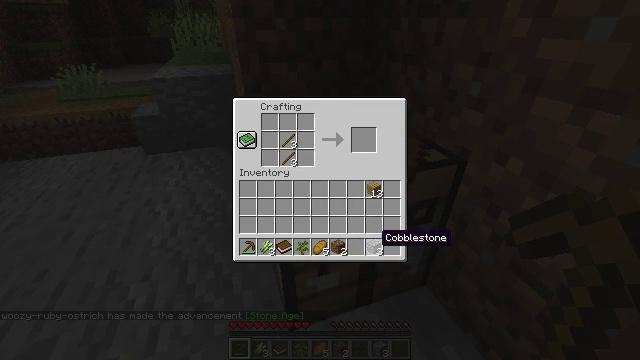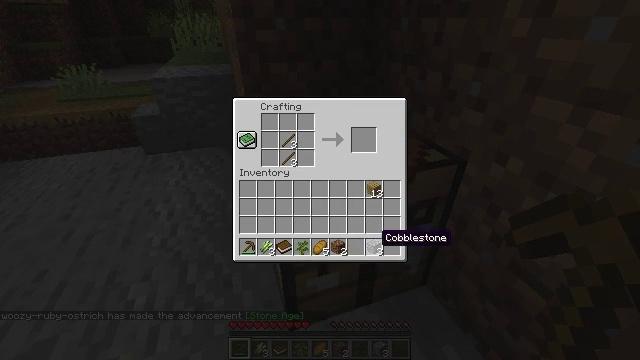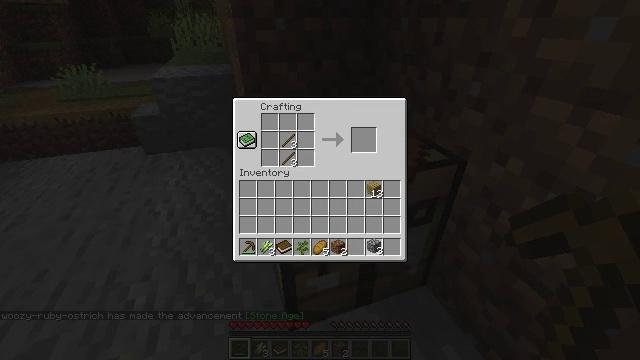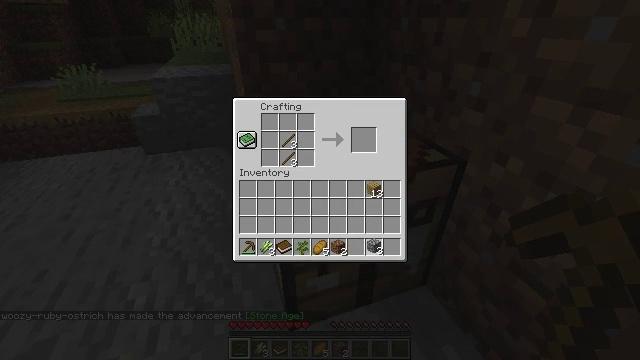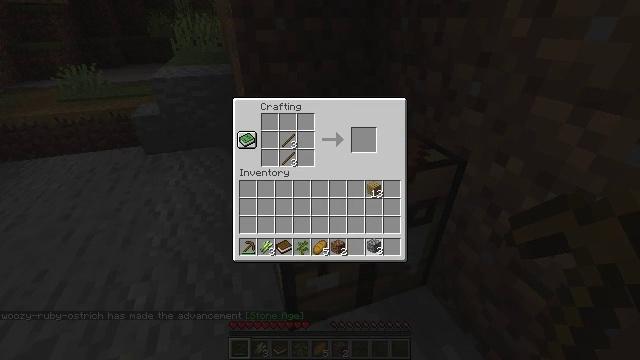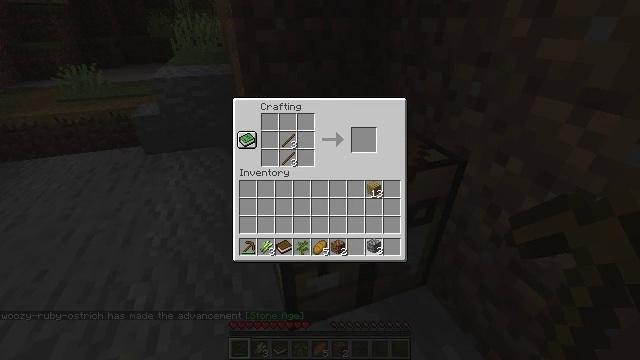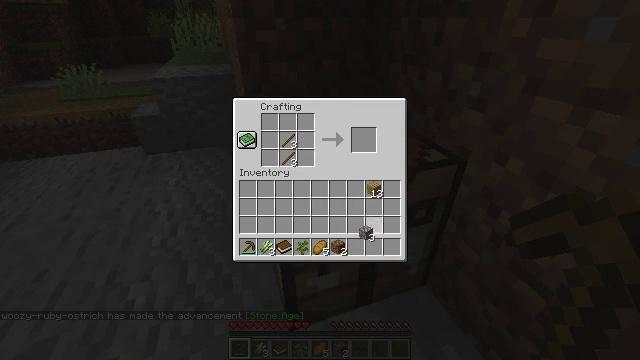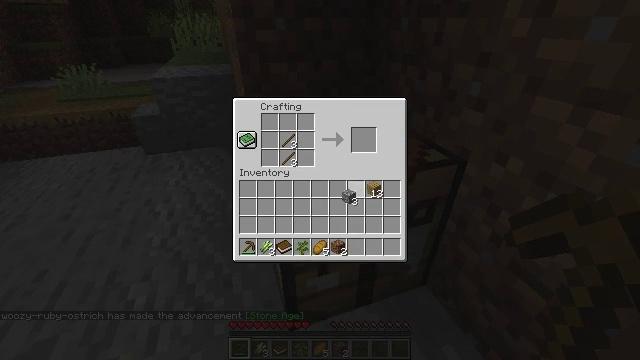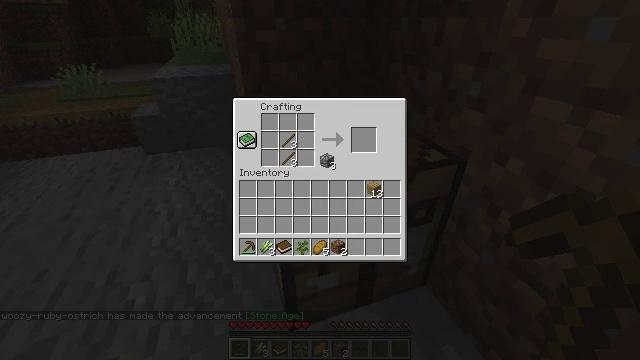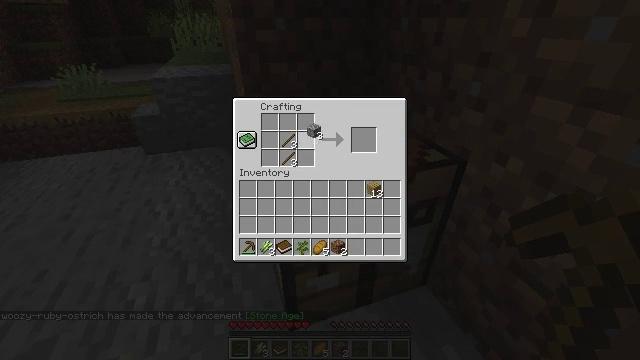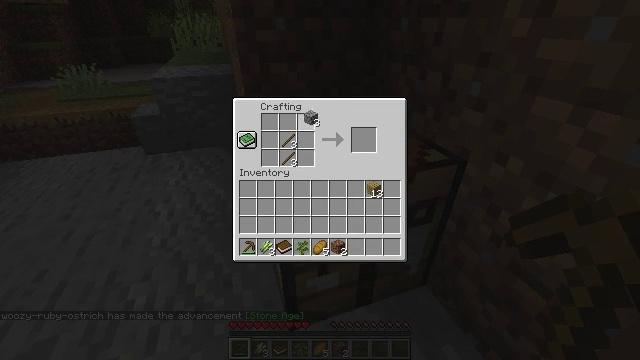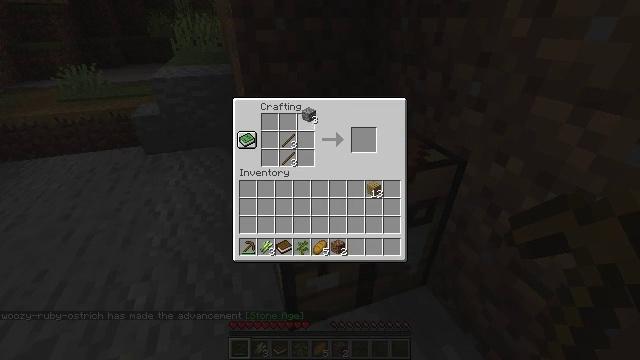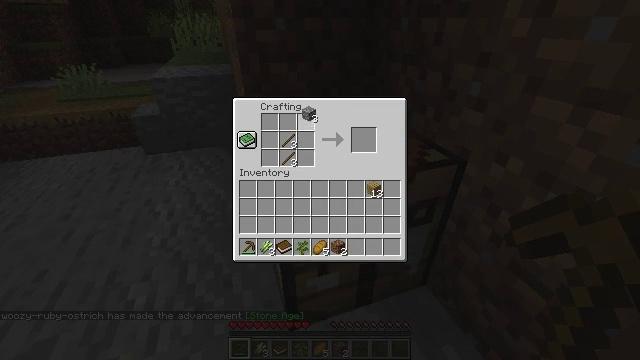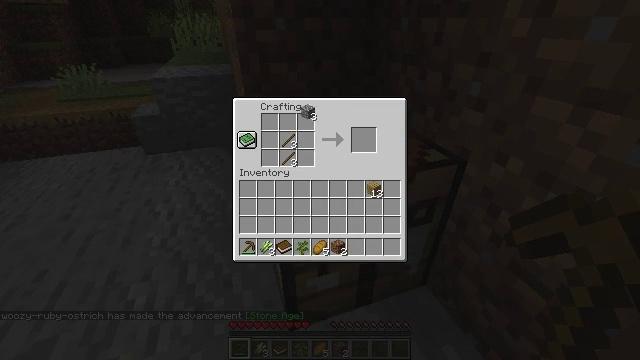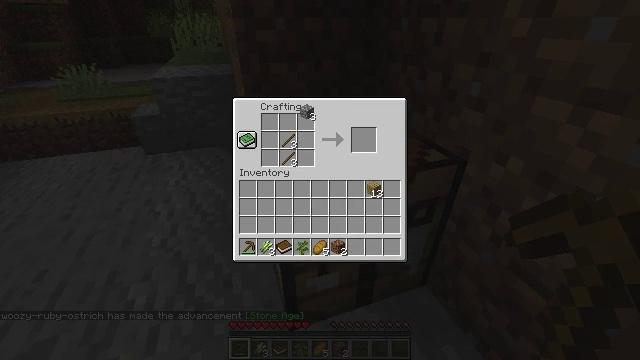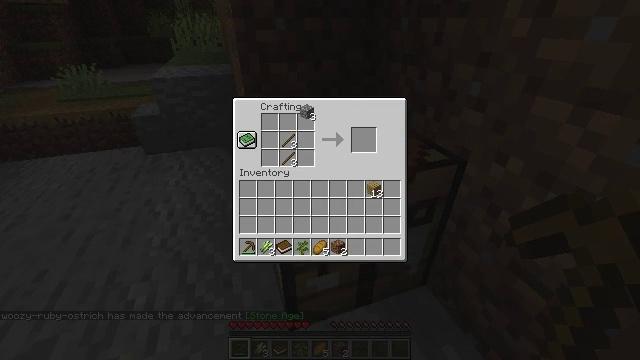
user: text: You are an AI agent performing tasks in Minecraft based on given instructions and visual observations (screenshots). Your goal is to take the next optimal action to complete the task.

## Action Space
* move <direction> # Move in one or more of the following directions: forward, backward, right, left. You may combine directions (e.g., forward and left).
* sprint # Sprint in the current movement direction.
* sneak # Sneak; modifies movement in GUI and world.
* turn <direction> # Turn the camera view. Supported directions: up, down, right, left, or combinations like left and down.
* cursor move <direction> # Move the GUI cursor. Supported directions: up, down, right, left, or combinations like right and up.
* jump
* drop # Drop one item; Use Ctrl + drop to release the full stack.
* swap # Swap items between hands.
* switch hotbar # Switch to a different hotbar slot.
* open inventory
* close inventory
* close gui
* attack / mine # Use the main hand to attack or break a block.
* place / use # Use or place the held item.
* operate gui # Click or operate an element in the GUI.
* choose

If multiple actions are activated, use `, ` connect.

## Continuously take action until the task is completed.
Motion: motion action
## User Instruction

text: Craft a stone pickaxe with cobblestones and sticks.
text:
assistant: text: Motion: no_op
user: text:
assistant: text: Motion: operate gui
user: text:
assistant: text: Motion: operate gui
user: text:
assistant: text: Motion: operate gui
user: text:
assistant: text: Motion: operate gui
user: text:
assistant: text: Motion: cursor move left and up
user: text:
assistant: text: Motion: cursor move left and up
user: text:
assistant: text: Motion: cursor move left and up
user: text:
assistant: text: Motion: cursor move left and up
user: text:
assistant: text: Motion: cursor move up
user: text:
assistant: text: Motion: no_op
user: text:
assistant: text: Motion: no_op
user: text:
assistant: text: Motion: no_op
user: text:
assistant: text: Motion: no_op
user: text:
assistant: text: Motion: no_op
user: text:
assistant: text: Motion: no_op
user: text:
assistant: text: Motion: no_op
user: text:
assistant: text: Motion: no_op
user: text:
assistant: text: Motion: no_op
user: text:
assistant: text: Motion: no_op
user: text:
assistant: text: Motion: choose
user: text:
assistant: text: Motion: choose
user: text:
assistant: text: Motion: choose
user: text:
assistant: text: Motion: no_op
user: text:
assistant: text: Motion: no_op
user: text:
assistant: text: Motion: no_op
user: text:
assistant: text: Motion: no_op
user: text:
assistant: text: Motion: choose
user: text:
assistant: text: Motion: choose
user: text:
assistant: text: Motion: choose